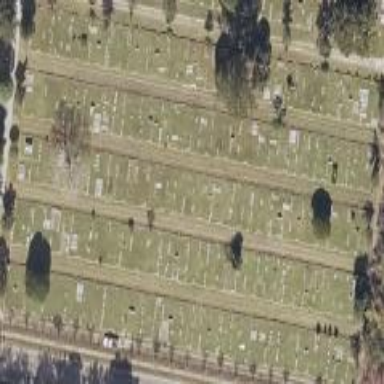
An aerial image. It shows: Sector of the cemetery.